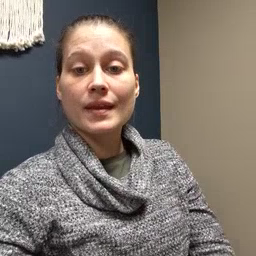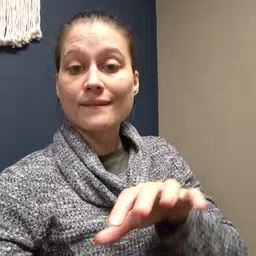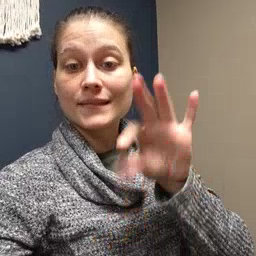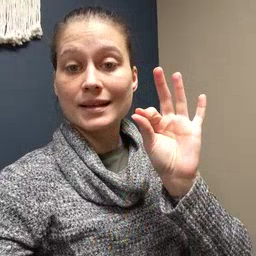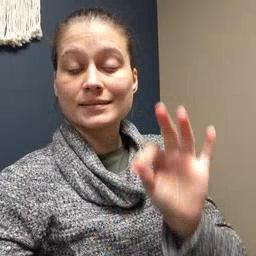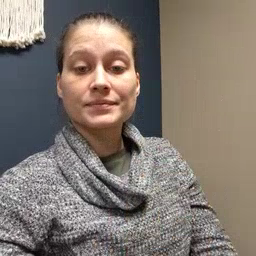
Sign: find